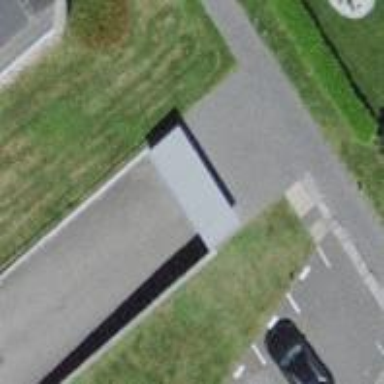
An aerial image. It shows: Parking entrance.